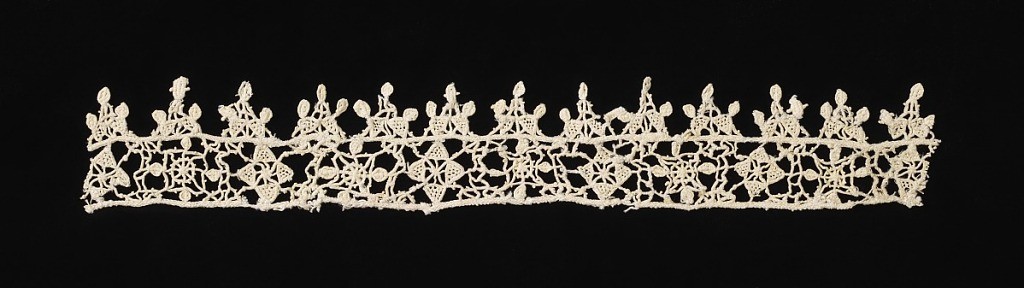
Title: Border
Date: late 16th–early 17th century
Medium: linen Technique: grid of laid cords with needle lace, reticella style; edge of punto in aria
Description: Small squares making up a border with small-scale triangular pendants. Modes: brides picotées, portes.